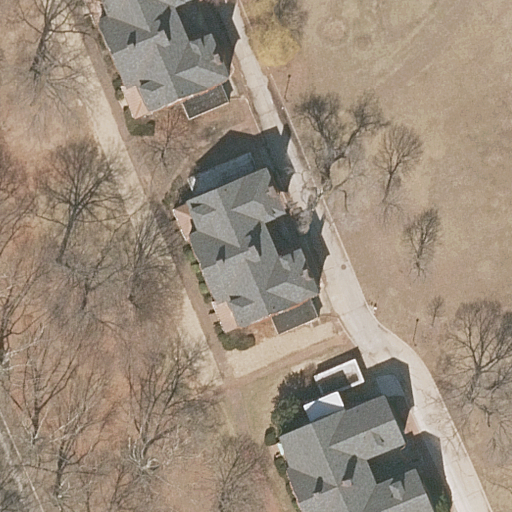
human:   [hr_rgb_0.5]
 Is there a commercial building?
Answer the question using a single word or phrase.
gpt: no

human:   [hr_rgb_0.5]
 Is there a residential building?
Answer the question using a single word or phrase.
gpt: yes

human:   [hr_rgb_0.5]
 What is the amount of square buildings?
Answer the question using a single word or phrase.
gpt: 0

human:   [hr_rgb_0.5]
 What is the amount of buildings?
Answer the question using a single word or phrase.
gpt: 4

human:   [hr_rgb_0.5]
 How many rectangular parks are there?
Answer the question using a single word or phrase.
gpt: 1

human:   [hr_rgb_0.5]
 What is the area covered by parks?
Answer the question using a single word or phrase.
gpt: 7693m2

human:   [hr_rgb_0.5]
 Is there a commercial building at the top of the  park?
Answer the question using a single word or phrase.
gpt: no

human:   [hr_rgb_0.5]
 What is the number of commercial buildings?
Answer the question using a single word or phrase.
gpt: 0

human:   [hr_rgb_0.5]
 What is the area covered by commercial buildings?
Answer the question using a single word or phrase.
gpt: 0m2

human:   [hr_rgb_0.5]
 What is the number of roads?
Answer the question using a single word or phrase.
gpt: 4

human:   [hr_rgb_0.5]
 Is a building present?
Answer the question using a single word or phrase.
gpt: yes

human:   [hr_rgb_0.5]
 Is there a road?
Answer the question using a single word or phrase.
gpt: yes

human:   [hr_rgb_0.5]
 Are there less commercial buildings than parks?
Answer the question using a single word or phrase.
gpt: yes

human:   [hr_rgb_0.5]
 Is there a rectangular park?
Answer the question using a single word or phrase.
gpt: yes

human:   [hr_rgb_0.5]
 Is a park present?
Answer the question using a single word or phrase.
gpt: yes

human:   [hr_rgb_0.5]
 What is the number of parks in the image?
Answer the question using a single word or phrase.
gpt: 1

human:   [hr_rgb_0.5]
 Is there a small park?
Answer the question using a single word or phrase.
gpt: no

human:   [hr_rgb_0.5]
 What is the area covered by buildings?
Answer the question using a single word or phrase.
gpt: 926m2

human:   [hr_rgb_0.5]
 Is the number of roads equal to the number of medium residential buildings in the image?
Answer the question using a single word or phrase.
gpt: no

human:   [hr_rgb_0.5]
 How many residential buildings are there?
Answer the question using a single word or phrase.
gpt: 4

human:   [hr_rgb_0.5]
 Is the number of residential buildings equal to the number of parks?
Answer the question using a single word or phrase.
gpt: no

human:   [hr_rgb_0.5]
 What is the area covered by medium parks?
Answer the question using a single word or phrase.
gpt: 0m2

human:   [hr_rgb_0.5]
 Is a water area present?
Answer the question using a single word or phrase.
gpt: no

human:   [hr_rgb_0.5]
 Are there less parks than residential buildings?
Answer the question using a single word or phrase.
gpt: yes

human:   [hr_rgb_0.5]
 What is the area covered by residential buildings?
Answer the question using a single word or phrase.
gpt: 926m2

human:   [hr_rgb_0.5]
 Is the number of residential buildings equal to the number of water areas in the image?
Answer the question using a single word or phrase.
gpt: no

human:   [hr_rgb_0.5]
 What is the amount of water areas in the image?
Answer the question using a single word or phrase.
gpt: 0

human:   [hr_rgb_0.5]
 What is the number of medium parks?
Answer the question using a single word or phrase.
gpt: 0

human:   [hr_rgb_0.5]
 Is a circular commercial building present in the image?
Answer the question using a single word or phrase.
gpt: no

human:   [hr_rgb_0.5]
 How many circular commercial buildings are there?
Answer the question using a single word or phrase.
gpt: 0

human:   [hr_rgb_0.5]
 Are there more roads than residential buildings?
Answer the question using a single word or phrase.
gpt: no

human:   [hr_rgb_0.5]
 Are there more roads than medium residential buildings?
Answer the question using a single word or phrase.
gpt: yes

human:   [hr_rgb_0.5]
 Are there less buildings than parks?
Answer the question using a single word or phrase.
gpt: no

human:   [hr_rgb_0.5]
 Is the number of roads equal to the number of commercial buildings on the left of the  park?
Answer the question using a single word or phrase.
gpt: no

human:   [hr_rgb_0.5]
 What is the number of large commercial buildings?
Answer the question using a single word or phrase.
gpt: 0

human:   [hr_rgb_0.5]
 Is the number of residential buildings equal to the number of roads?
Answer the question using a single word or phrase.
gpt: yes

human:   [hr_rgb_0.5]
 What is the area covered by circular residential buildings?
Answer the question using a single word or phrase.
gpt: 0m2

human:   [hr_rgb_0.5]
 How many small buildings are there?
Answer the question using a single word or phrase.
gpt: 1

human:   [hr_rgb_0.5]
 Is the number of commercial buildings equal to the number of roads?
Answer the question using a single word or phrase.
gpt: no

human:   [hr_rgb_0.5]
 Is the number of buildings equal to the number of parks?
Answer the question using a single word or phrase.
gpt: no

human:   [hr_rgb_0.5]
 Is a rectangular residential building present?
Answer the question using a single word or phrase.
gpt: yes

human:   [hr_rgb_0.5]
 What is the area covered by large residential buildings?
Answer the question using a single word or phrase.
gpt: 601m2

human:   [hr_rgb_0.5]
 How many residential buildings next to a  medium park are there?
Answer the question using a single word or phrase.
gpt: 0

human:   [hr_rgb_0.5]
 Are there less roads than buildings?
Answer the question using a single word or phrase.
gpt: no

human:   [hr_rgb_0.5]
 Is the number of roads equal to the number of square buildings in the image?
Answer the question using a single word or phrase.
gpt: no

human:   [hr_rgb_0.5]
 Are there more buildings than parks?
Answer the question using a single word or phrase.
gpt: yes

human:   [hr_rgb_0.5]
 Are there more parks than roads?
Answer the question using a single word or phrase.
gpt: no

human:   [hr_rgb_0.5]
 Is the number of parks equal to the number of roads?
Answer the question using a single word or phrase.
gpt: no

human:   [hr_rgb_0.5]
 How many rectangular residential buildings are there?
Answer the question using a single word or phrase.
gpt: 2

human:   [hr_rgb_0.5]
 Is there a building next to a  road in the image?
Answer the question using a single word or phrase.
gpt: yes

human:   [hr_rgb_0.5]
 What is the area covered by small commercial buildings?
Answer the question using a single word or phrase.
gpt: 0m2

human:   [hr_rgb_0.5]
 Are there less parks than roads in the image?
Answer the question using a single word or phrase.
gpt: yes

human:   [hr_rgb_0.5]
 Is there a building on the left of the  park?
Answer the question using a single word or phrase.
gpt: no

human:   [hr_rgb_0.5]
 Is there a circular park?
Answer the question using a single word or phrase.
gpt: no

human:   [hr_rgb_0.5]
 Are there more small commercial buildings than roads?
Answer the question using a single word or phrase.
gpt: no

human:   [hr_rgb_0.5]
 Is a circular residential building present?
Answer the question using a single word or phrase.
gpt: no

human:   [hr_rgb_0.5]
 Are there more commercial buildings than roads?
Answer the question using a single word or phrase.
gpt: no

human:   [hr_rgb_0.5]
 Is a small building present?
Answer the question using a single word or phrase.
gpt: yes

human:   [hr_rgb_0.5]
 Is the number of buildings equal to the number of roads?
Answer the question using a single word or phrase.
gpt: yes

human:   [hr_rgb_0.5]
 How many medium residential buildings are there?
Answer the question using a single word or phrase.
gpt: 2

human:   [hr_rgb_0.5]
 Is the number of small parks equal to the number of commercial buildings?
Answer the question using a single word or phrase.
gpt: yes

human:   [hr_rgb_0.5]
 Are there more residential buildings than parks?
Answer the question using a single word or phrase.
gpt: yes

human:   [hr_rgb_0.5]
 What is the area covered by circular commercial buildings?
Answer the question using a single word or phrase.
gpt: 0m2

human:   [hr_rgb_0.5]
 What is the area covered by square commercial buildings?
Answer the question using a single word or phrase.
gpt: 0m2